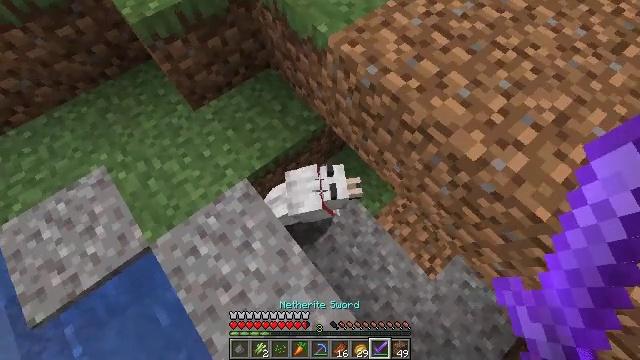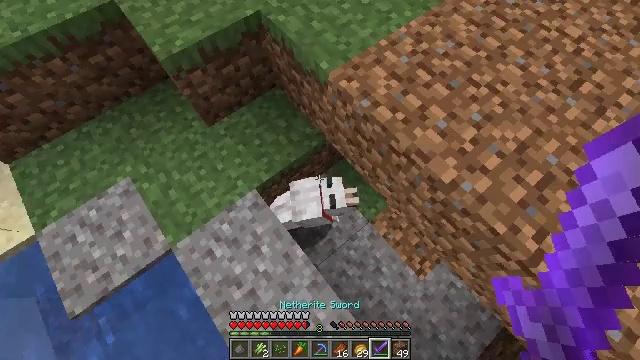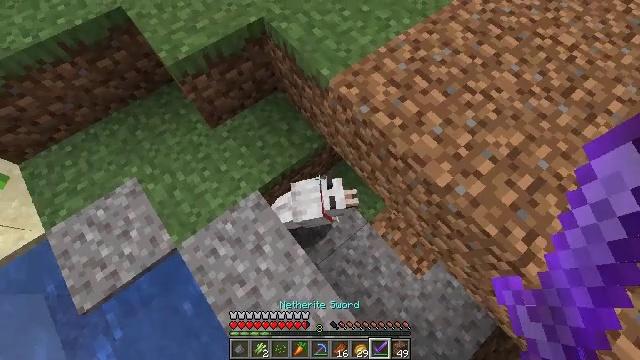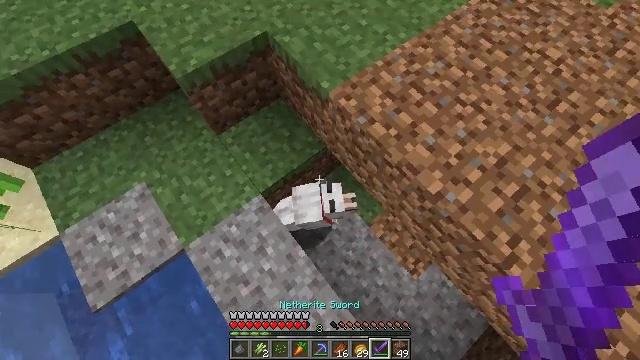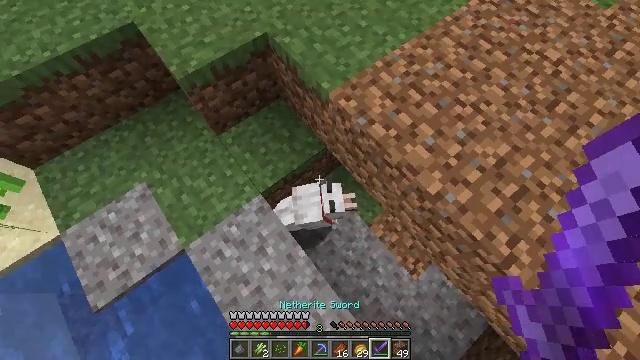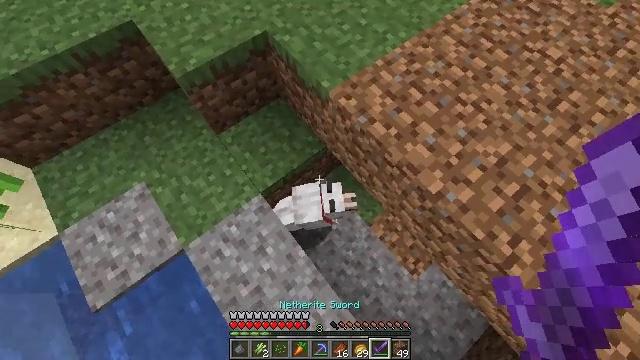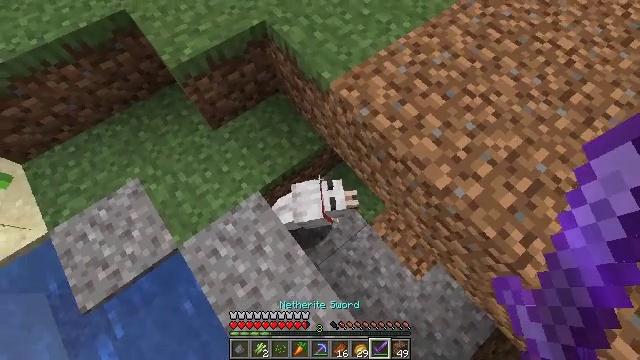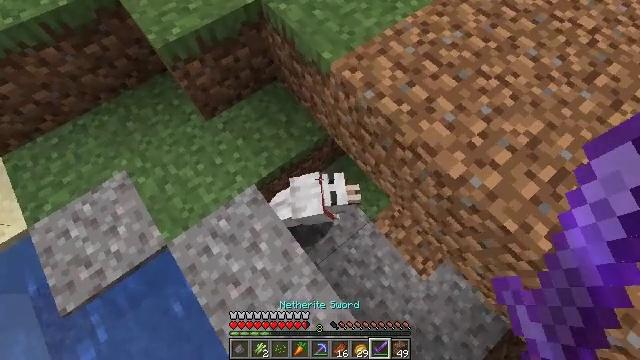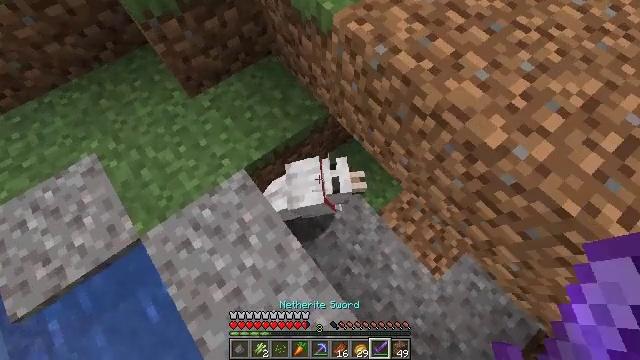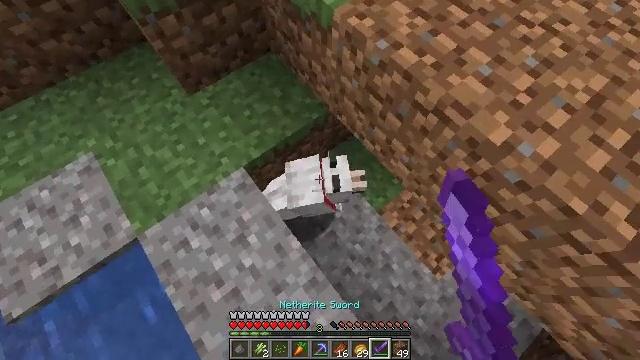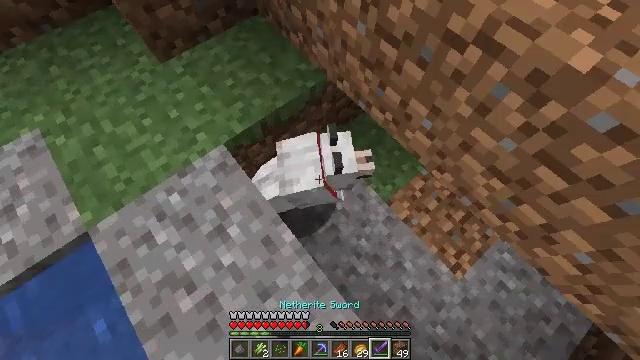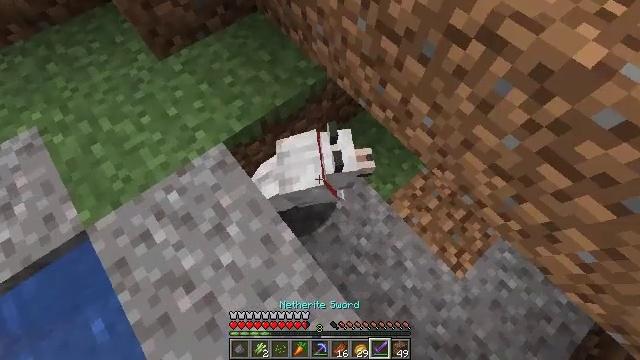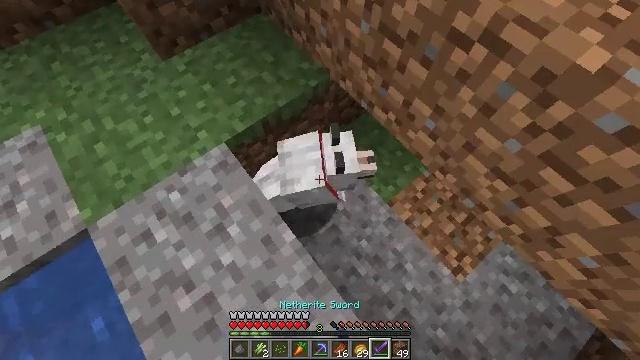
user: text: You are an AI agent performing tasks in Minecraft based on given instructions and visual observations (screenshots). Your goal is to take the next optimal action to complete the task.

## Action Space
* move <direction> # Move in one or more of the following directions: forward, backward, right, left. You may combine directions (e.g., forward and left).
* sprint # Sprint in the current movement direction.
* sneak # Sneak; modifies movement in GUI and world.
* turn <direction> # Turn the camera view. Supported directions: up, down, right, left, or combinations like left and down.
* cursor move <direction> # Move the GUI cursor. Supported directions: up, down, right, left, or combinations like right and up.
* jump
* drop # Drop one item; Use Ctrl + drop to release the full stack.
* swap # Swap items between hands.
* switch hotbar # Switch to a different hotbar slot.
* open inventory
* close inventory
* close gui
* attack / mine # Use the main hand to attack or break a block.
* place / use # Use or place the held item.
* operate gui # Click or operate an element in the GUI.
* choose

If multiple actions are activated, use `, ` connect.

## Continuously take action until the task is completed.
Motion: motion action
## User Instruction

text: Hunt a wolf.
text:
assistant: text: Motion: jump
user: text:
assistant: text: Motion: jump
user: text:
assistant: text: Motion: jump
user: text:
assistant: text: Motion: jump
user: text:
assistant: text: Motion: jump
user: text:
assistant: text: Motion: jump
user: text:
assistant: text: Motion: no_op
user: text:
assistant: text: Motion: attack / mine
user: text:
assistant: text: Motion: attack / mine
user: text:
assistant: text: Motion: attack / mine
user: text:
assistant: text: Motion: attack / mine
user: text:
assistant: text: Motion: no_op
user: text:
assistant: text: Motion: no_op